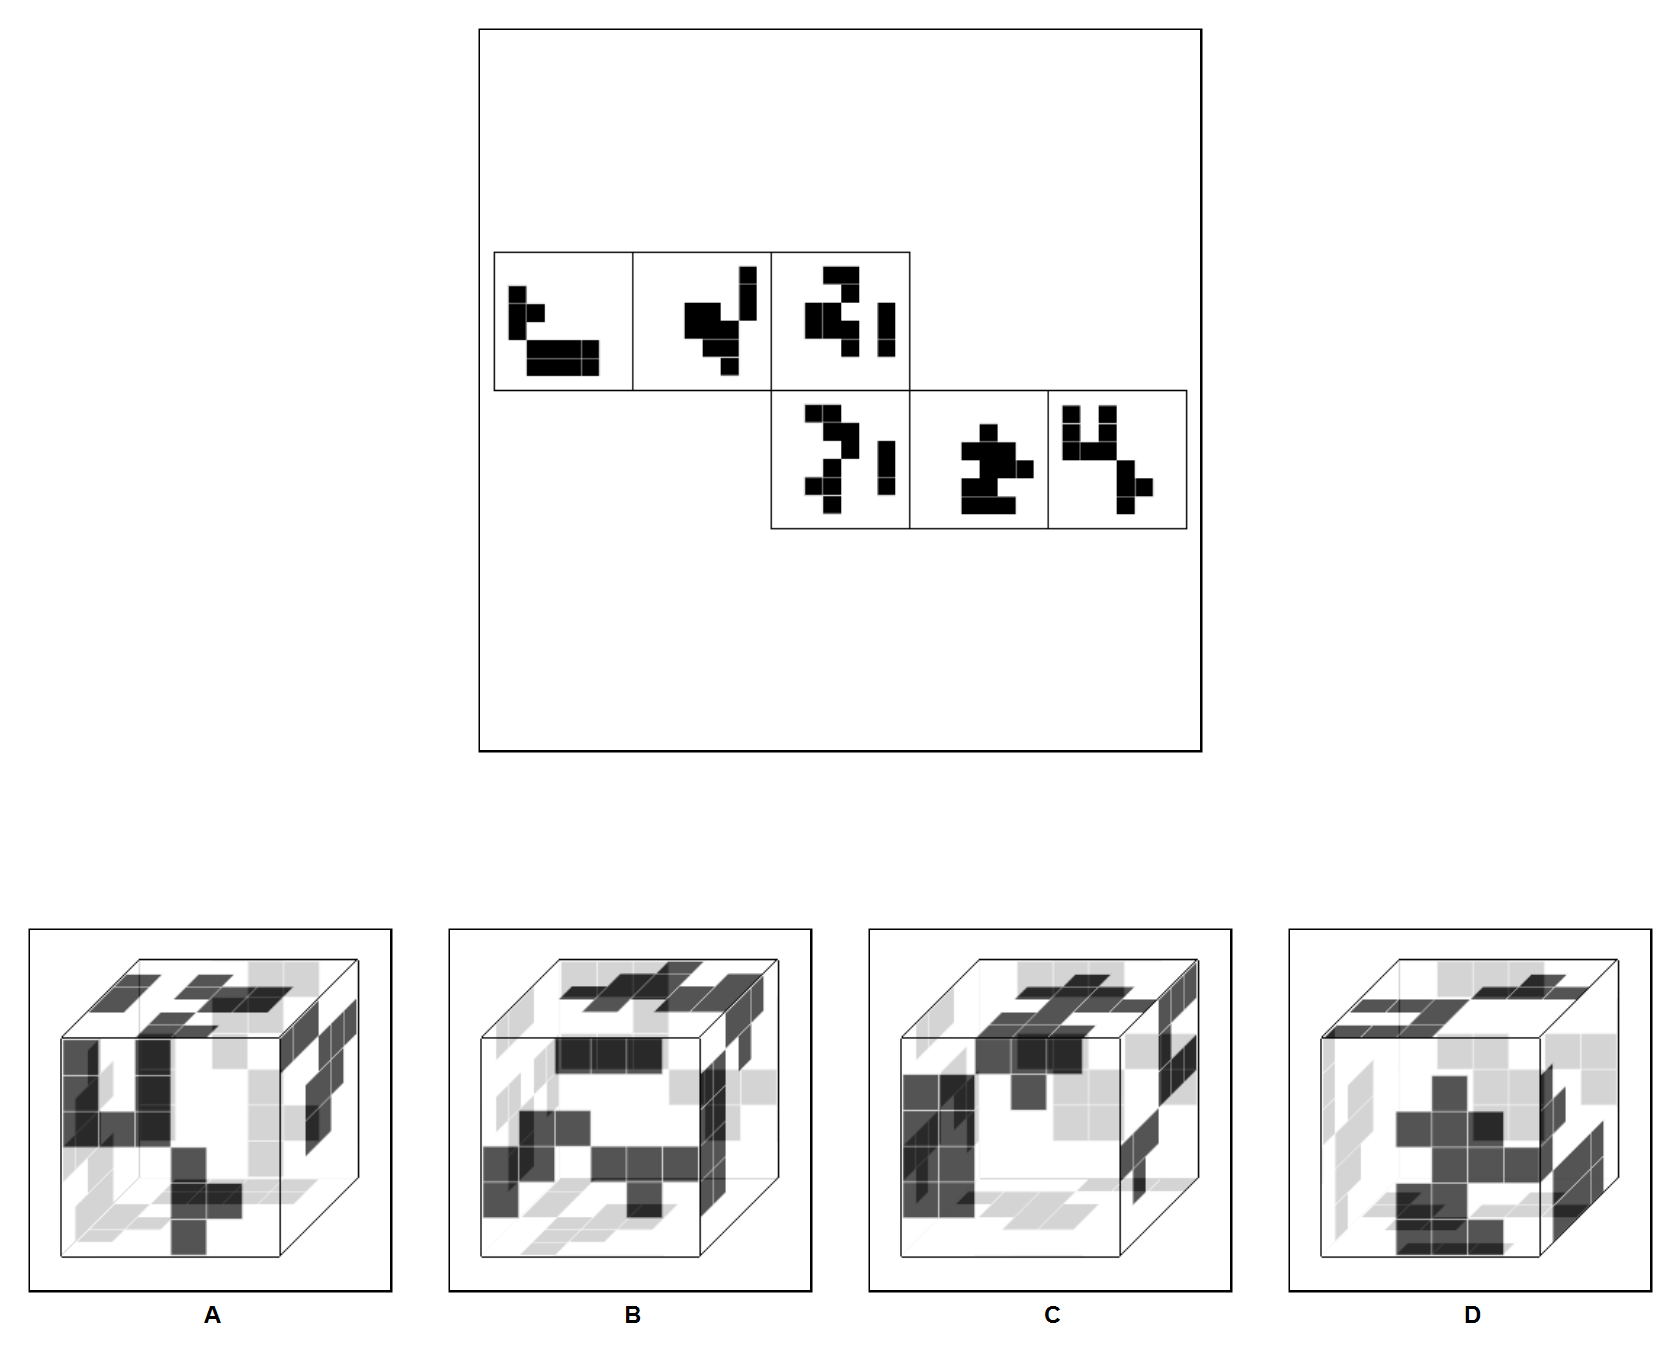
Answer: D